Question: I'm trying to upload an icon to a new Facebook app (iframe) but the "Upload an icon" popup window only shows a CANCEL button, there's no OK or UPLOAD, or anything.
There is a little padlock icon on the top right so it seems it's locked. Any ideas?
Can't find anything about this.
Here is what I get:

Any ideas?? Thanks.
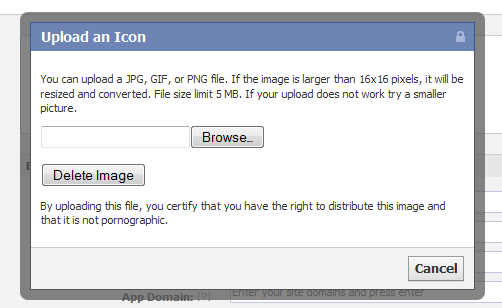
Answer: The fix for this will be pushed soon.
If you need this urgently, you can try the work-around mentioned in the comments. It's a weird one though: after doing it, it wasn't displaying in the app settings window, but actually showed up for the tab itself.
<URL>
I was also warned (and flagged) for posting about this on stack overflow this morning, so just letting you know, this should be posted on the Facebook bug pages.